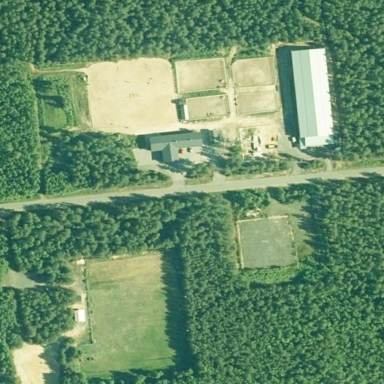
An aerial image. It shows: Farmyard used for horse riding activities.